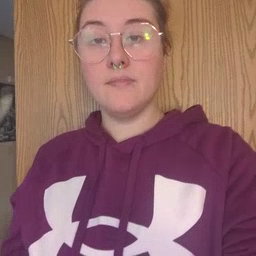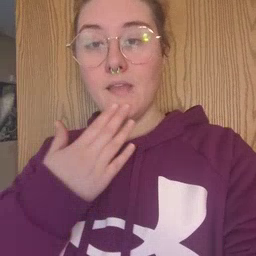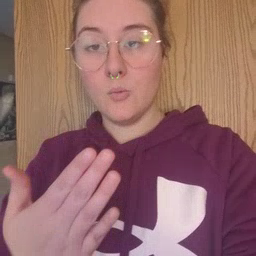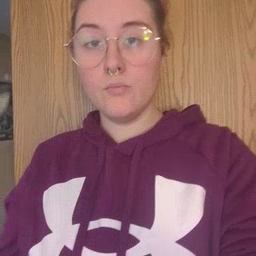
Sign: thankyou